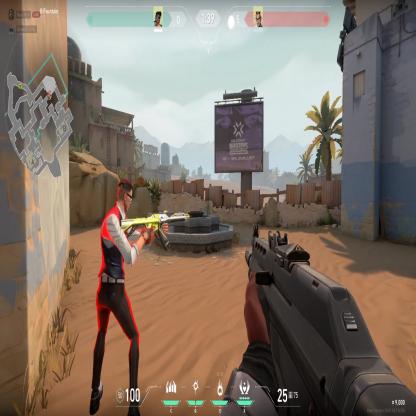
Label: enemy